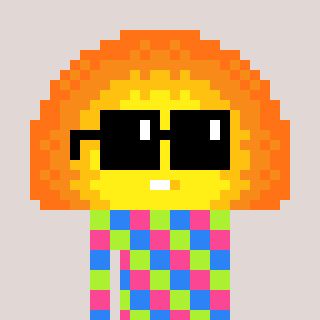
a pixel art character with square black sunglasses, a sunset-shaped head and a foggrey-colored body on a warm background